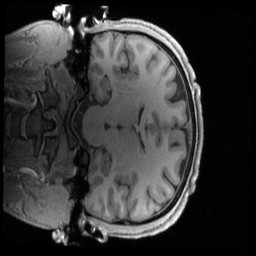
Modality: T1w
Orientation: coronal
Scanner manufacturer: siemens
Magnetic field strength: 3 T
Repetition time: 2.4 s
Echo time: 0.00222 s